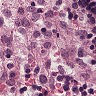
Metastatic tissue present: no